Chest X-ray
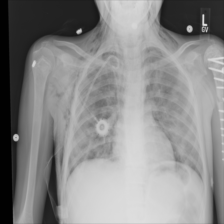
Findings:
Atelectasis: negative
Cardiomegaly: negative
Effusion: negative
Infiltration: negative
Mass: negative
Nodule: negative
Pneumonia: negative
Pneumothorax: positive
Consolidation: negative
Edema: negative
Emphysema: positive
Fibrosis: negative
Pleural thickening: negative
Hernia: negative